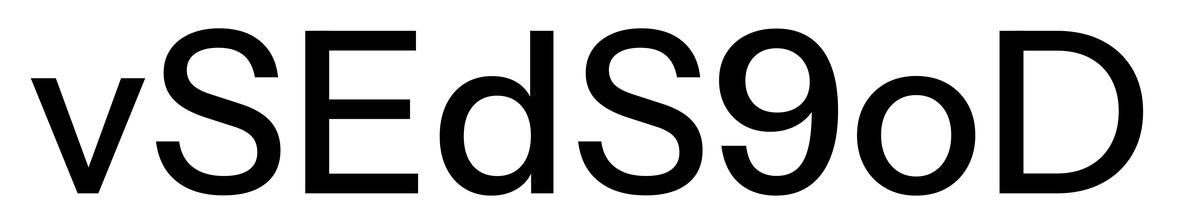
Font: InstrumentSans_Medium